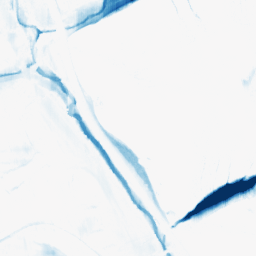
Category: morphological
Decomposition family: morphological_ellipse
Decomposition parameters: operation: closing
width: 30
height: 5
Upsampling method: lanczos
Upsampling parameters: scale: 2
Upsampling scale: 2